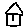
Label: house